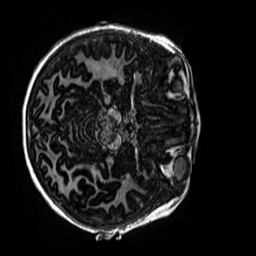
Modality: MP2RAGE
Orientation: axial
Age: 11
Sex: female
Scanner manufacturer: siemens
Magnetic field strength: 3 T
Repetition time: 4 s
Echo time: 0.00299 s